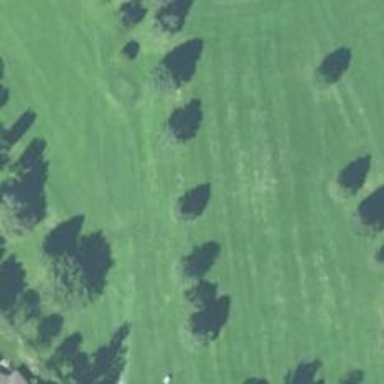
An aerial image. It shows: Grassy area designated as driving range for golf.